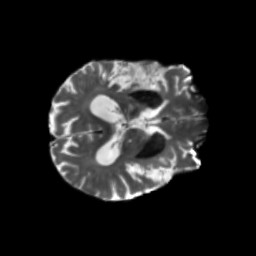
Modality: T2w
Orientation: axial
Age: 71
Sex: male
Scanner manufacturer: siemens
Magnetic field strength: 3 T
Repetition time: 5.47 s
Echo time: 0.0854 s